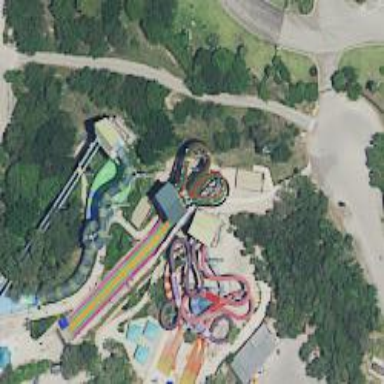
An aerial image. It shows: Water slide attraction.